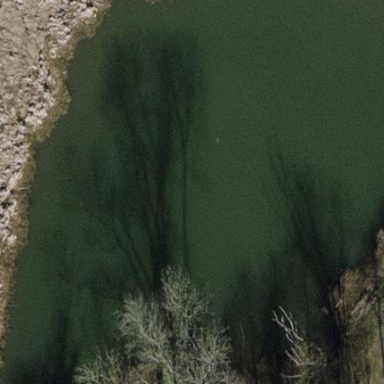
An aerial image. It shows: Peaceful pond surrounded by nature.